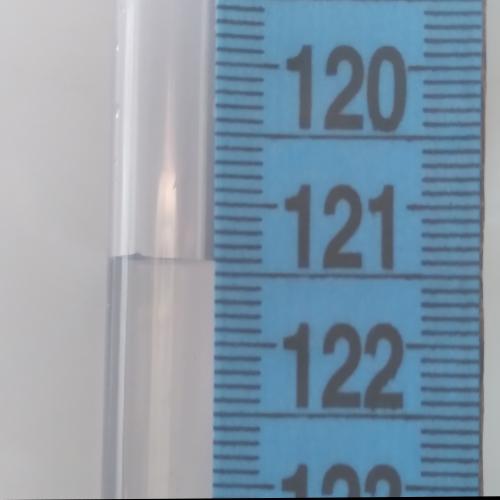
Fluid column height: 121.4 cm